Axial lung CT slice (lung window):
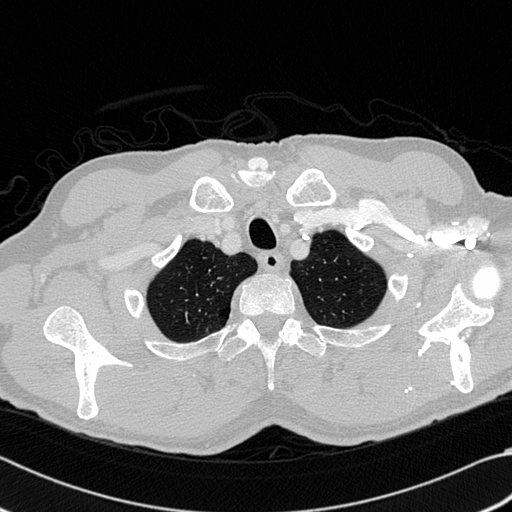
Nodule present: no